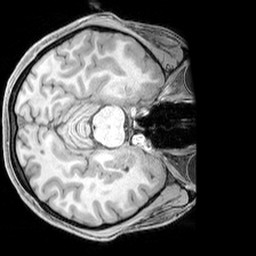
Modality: T1w
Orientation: axial
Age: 21
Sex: female
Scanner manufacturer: siemens
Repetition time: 2.3 s
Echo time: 0.00226 s